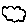
Label: cloud